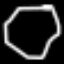
Label: octagon